Question: Hi there Im a beginner to rails and what Im doing seems a common usecase to me yet, its funny it seems so hard to do in Rails and not many posts on the internet about the topic:
1. I created a new rails app. Since I had a legacy database that I wanted to include in my new rails app, I replaced the "development.sqlite3" with the legacy database "Listings.sqlite3"
2. Then I generated a model "business.rb" to match the table "Businesses" in my legacy db. Here is the code for it: class Business < ActiveRecord::Base
establish_connection "Listings_development"
end
3. Then I modified the "config/database.yml" file to include the following: Listings_development:
adapter: sqlite3
database: db/Listings.sqlite3
pool: 5
timeout: 5000
Listings_test:
adapter: sqlite3
database: db/Listings.sqlite3
pool: 5
timeout: 5000
Listings_production:
adapter: sqlite3
database: db/Listings.sqlite3
pool: 5
timeout: 5000
4. After that I generated the controller called "businesses_controller.rb" which has the following code: class BusinessesController < ApplicationController
def show
end
def index
@businesses = Business.all
respond_to do |format|
format.html #index.html.erb
end
end
end
5. Finally I changed the "config/routes.rb" file to the following: Directory::Application.routes.draw do
resources :businesses
get "business/index"
match ':controller(/:action(/:id))(.:format)'
6. Lastly I added a view file "index.html.erb: <h1>Listing businesses</h1>
<table>
<tr>
<th>Name:</th>
<th>Phone Number:</th>
<th>Address:</th>
</tr>
<% @businesses.each do |business| %>
<tr>
<td><%= business.company_name %></td>
<td><%= business.phone_number %></td>
<td><%= business.address %></td>
I thought I was done, I had successfully managed to incorporate my legacy database and its data in my new rails app. But when I typed in "<URL>" in my browser window. I get this error on the screen:
'''
Showing /Users/AM/Documents/RailsWS/cmdLineWS/Directory/app/views/businesses/index.html.erb
where line #14 raised:
undefined method 'company_name' for #<Business:0x00000104e1d0e8>
Extracted source (around line #14):
11:
12: <% @businesses.each do |business| %>
13: <tr>
14: <td><%= business.company_name %></td>
15: <td><%= business.phone_number %></td>
16: <td><%= business.address %></td>
17: <td><%= link_to 'Show', business %></td>
Rails.root: /Users/AM/Documents/RailsWS/cmdLineWS/Directory
'''
Whats up with Rails?? Is it really that complex to include a legacy db? I thought the whole point of rails was rapid prototyping.
Here is a snapshot of my Listings.db file

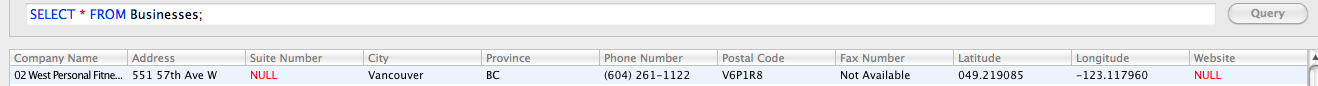
Answer: The problem could be caused by the fact the businesses' columns contains spaces and uppercase chars (e.g. I see "Company Name" in the screenshot instead of the wanted "company_name"). I don't know if rails support this kind of attribute names.
BTW is not a good practice have spaces and other strange characters in column names (in my humble opinion)